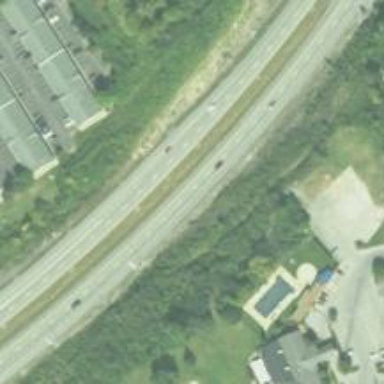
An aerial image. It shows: Motorway junction.